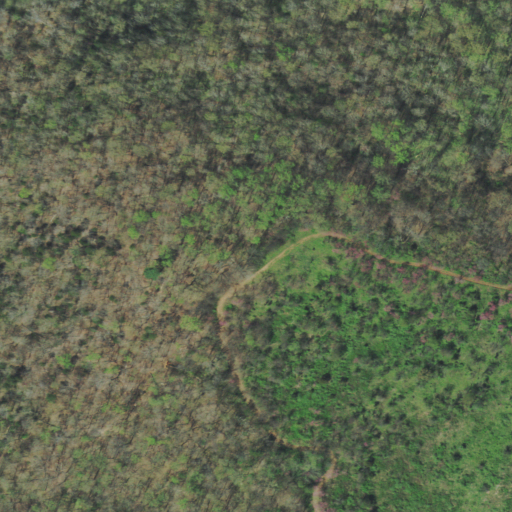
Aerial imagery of mountain in Tennessee named Rainy Knob containing deciduous forest, shrub, pasture, open water, and open development